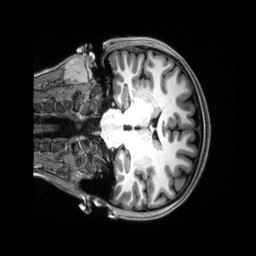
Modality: T1w
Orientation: coronal
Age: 19
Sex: female
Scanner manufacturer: siemens
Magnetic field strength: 3 T
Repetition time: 2.5 s
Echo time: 0.00222 s